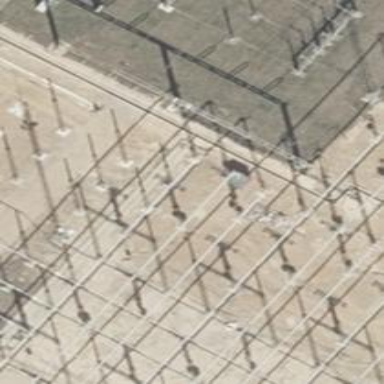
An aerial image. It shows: Power line with 3 cables. The line type is busbar.